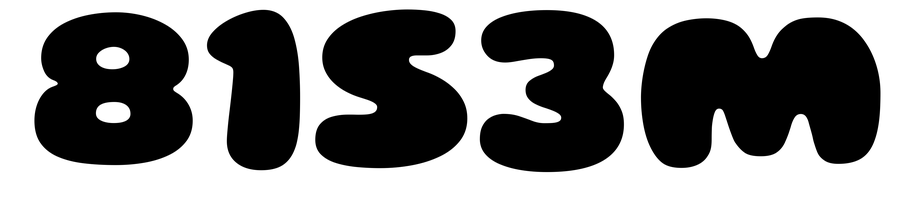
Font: Gluten_Black